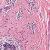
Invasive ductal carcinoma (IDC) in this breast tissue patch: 0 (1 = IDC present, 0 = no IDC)